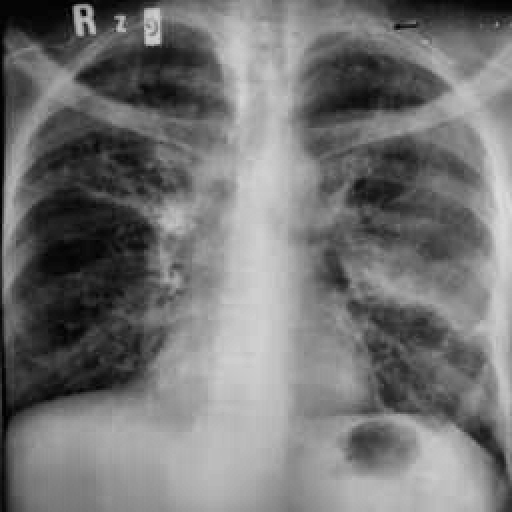
Finding: TUBERCULOSIS